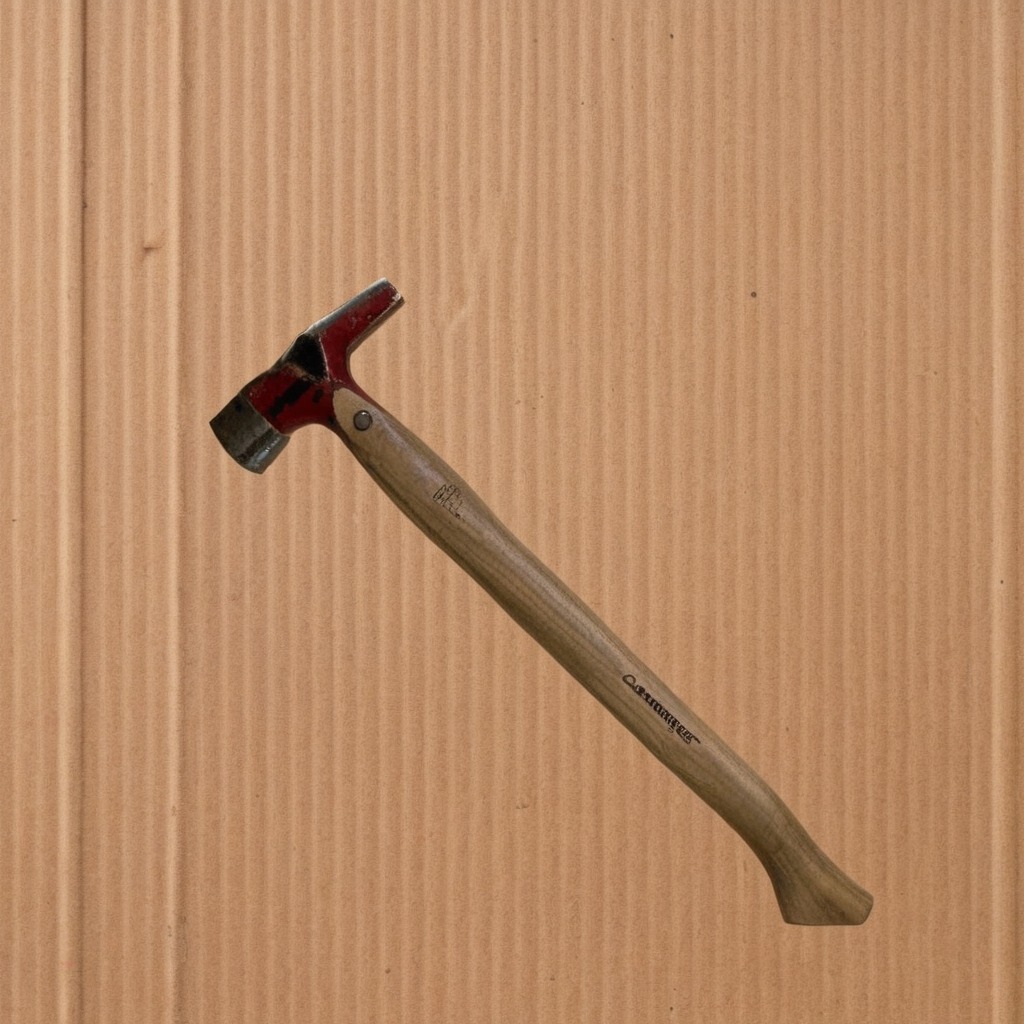
A hammer is lying on a cardboard box surface in an outdoor workshop during daytime bright natural light soft shadows slightly creased but